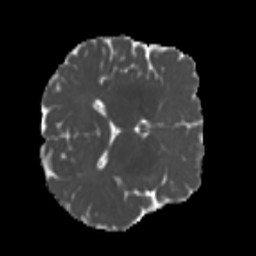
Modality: MD
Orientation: axial
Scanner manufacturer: siemens
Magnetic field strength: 3 T
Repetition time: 4 s
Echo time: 0.0594 s